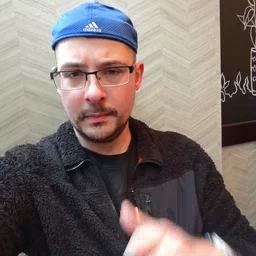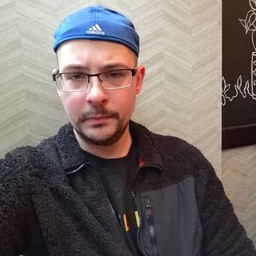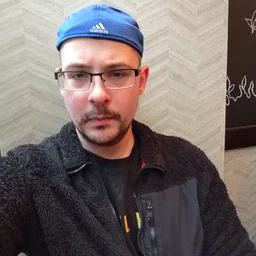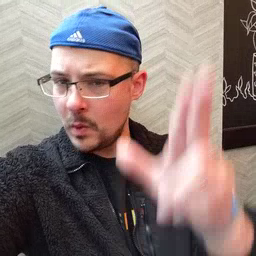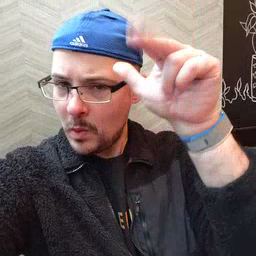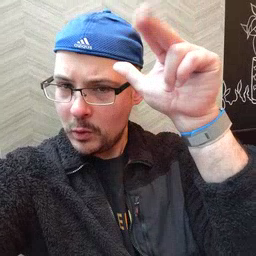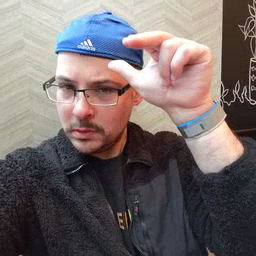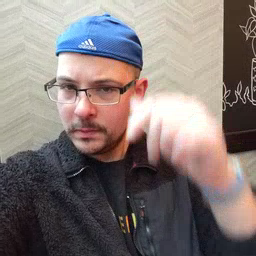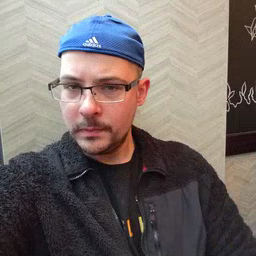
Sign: horse